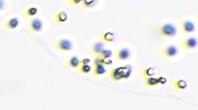
Label: Phaeocystis